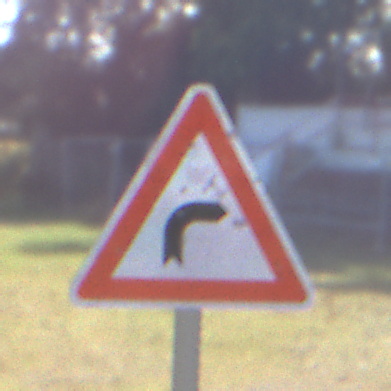
Verkehrszeichen: KurveRechts
Umgebung: Outdoor, Suburban
Tageszeit: MorningAfternoon
Wetter: PartlyCloudy
Licht: Natural
Jahreszeit: NotSpecified
Kontrast: HighContrast